Question: I have a file, called Map:
'''
@interface Map : UIViewController<MKMapViewDelegate> {
IBOutlet MKMapView *map;
}
'''
In interfaceBuider Map starts when the tab is clicked:

Map opens a UITableViewController when clicking and this UITableView opens another UITableViewController.
So what I want now is in the last UITableViewController, when back button is pressed, back to map. I never change the tab, I'm always at "Plano"
so, in Navigation.m I have:
'''
- (id)initWithNibName:(NSString *)nibNameOrNil bundle:(NSBundle *)nibBundleOrNil
{
self = [super initWithNibName:nibNameOrNil bundle:nibBundleOrNil];
if (self) {
// Custom initialization
}
return self;
}
'''
And in my secondUITableView.m:
'''
Navigation *aMap = [[Navigation alloc]initWithNibName:@"Map" bundle:nil];
[self.navigationController popToViewController:aMap animated:YES];
'''
And what the error:
'''
Terminating app due to uncaught exception 'NSInternalInconsistencyException', reason: 'Tried to pop to a view controller that doesn't exist.'
'''
How can I do this?
Thank you in advance
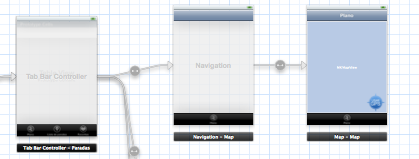
Answer: :
For back - root
'''
[self.navigationController popToRootViewControllerAnimated:YES];
'''
For back
'''
[self.navigationController popViewControllerAnimated:YES];
'''